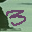
Label: 3